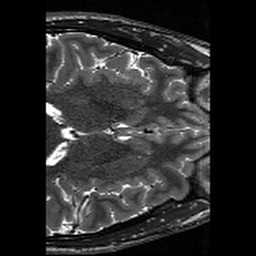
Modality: T2w
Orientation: axial
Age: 26
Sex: male
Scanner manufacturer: siemens
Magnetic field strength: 3 T
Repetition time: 13.15 s
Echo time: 0.082 s